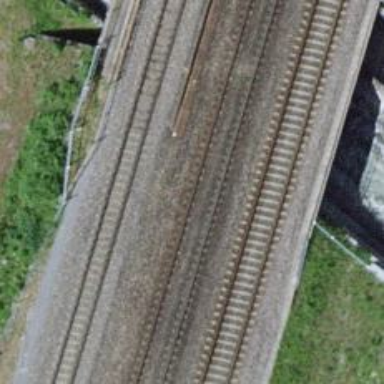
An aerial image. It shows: Bridge over electrified railway with contact line.